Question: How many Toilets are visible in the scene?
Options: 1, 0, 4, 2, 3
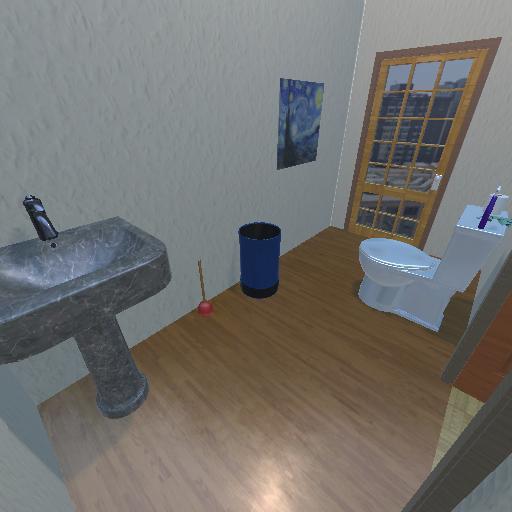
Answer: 1